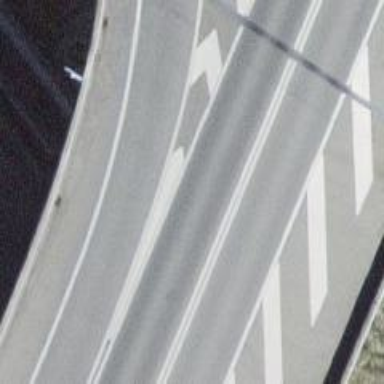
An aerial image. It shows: Trunk link highway passing over bridge.